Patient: sex F, age 62
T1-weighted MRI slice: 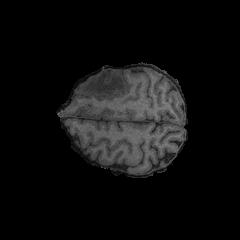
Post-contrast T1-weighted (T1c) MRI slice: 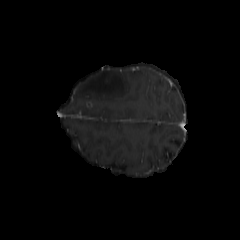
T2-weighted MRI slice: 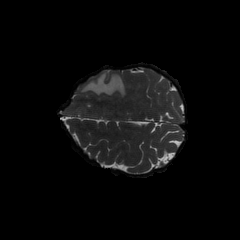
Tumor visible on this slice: yes
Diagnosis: Glioblastoma, IDH-wildtype
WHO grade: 4